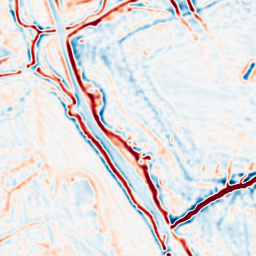
Category: multiscale
Decomposition family: log
Decomposition parameters: sigma: 2
Upsampling method: bicubic
Upsampling parameters: scale: 8
Upsampling scale: 8